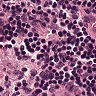
Metastatic tissue present: no